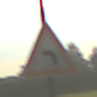
Verkehrszeichen: KurveLinks
Umgebung: Outdoor, Nature
Tageszeit: MorningAfternoon
Wetter: Clear
Licht: Natural
Jahreszeit: NotSpecified
Kontrast: HighContrast